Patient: sex M, age 73
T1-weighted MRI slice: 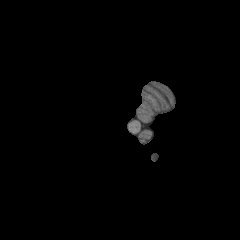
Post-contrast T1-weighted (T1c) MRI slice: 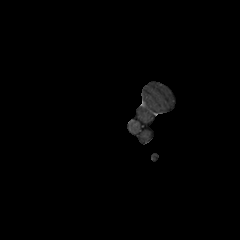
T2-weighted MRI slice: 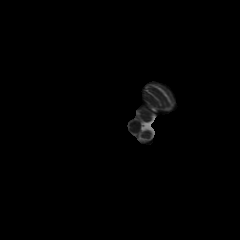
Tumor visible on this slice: no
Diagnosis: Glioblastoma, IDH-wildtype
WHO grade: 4